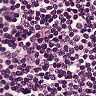
Metastatic tissue present: no